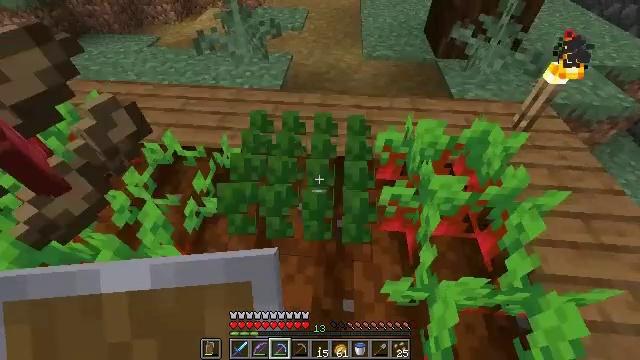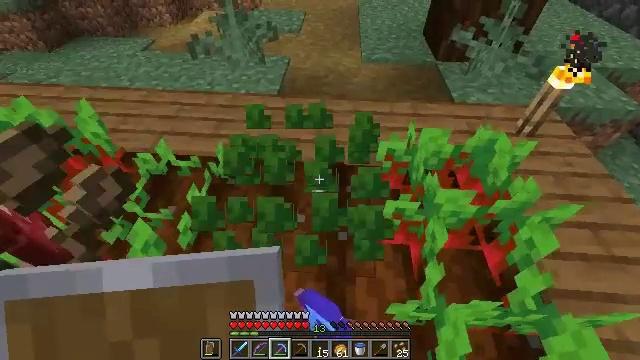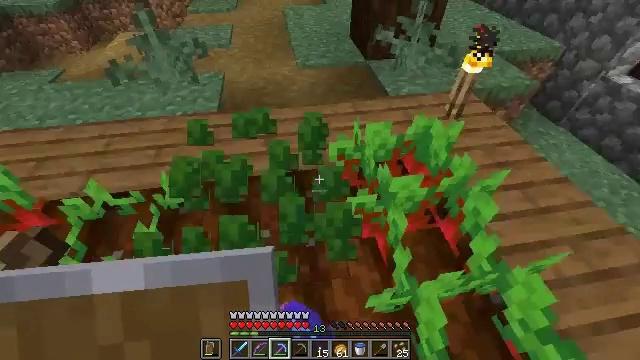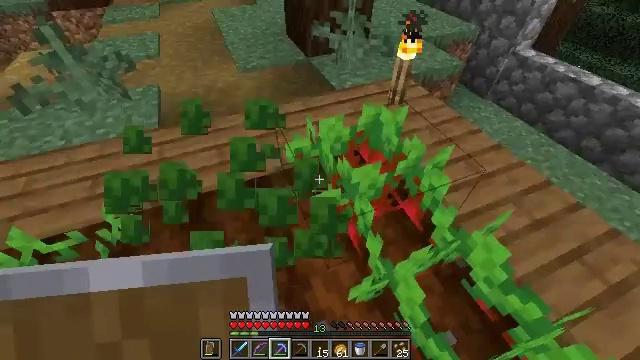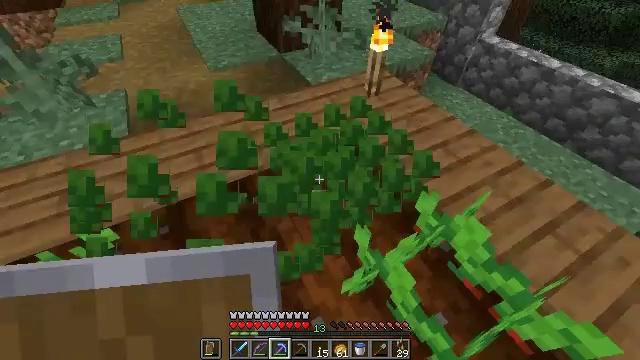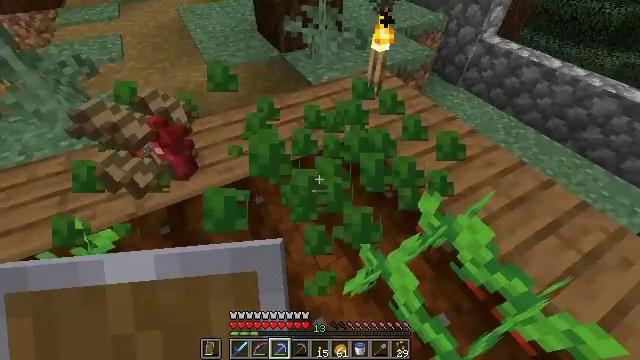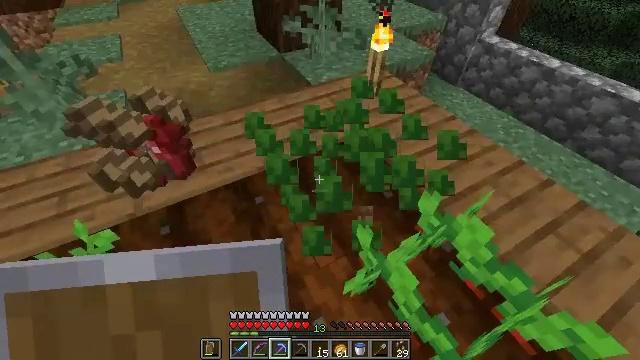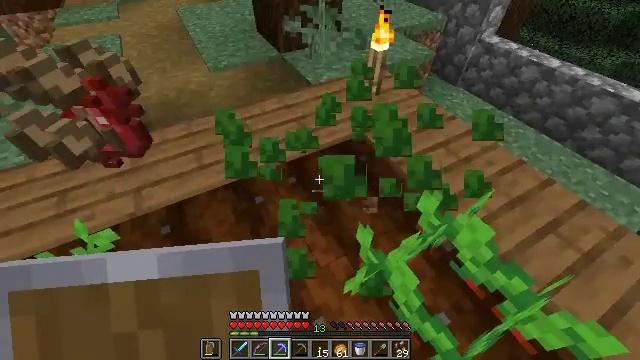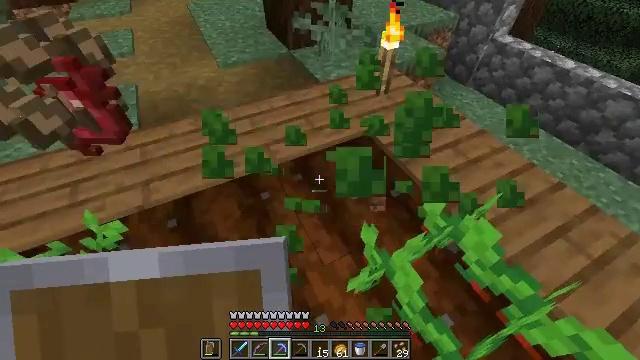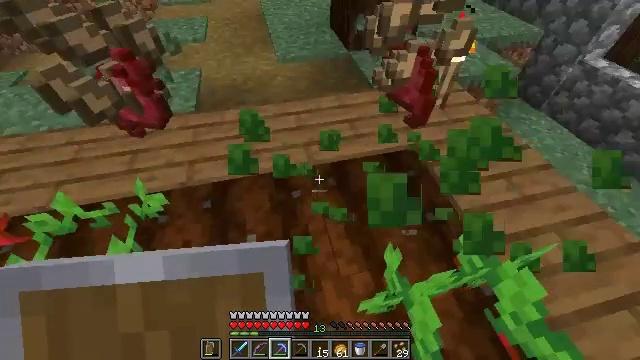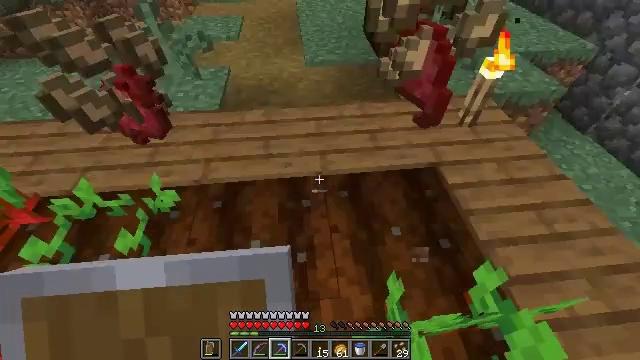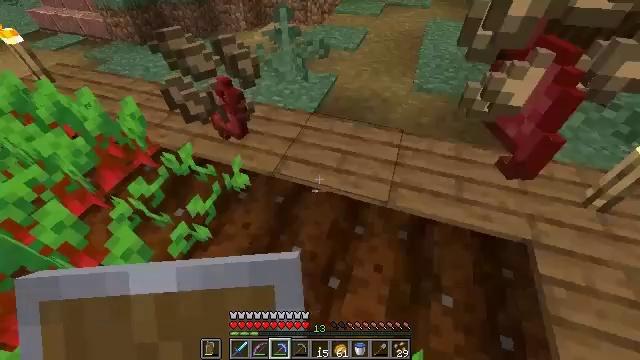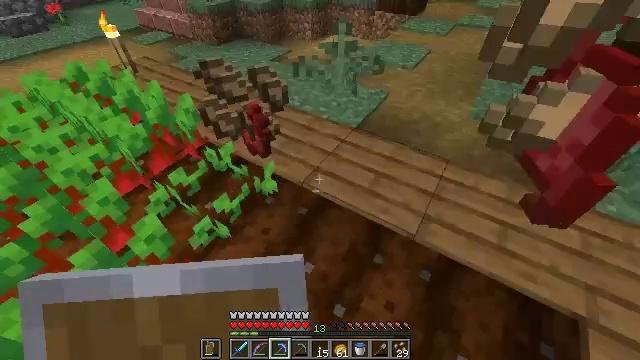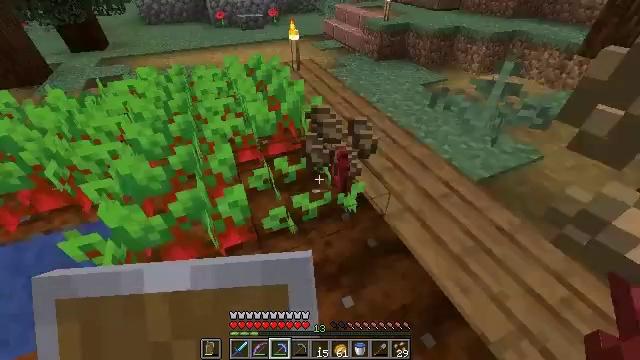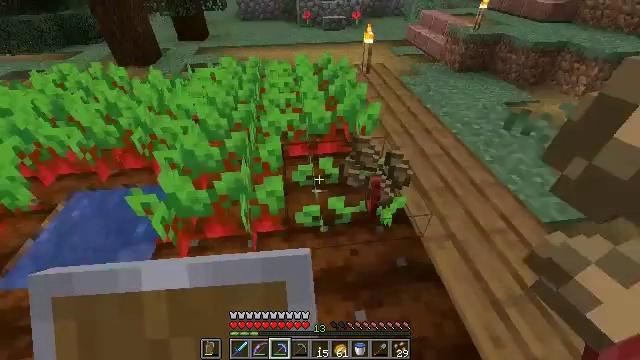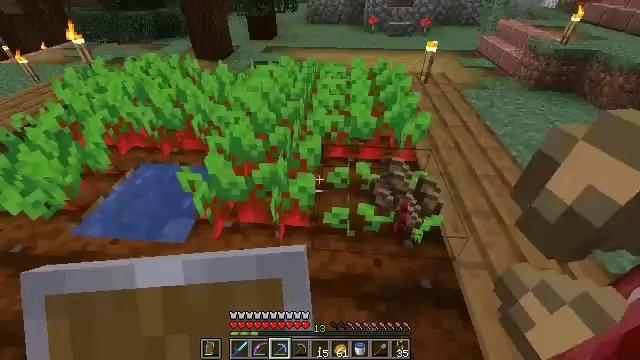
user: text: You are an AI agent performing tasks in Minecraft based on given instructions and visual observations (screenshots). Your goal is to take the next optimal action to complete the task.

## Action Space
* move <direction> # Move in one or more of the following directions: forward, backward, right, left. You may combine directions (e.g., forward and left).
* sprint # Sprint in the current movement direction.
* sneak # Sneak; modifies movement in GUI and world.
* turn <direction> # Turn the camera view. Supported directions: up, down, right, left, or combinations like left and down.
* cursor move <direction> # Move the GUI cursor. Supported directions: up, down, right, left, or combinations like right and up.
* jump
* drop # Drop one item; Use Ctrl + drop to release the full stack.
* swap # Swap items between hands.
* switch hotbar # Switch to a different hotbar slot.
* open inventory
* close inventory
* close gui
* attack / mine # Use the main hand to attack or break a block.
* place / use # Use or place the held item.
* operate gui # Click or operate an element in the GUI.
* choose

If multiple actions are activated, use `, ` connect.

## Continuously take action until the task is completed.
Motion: motion action
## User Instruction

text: Harvest beetroots from the farm.
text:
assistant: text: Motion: attack / mine
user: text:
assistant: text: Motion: turn right and up
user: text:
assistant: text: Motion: turn right
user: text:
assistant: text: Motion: turn right, attack / mine
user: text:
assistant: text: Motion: attack / mine
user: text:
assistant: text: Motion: no_op
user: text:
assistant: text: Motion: no_op
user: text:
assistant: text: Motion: turn left
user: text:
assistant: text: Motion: move forward and move right, turn left
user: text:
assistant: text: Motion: move forward and move right, turn left
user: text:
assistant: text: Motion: move forward and move right, turn left and up
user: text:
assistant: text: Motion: move forward and move right, turn left and up
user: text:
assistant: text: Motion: move forward and move right, turn left and up
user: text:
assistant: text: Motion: turn left
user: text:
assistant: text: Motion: turn left
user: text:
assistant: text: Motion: turn left
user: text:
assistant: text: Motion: no_op
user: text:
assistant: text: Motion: move forward, turn left
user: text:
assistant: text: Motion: move forward, turn left
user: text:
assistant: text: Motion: move forward, turn left
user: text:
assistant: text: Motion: attack / mine
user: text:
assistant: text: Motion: move forward, attack / mine
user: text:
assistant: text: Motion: move forward, turn right
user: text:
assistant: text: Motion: move forward, turn right
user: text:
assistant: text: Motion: move forward, turn right
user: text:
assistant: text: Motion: turn right
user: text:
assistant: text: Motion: turn right and down, attack / mine
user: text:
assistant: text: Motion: turn right and down
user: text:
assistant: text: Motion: turn right and down
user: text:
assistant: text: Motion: turn right and down